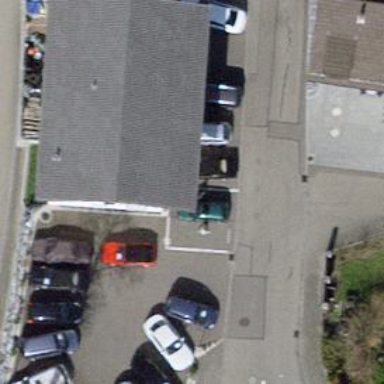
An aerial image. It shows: Car repair shop.